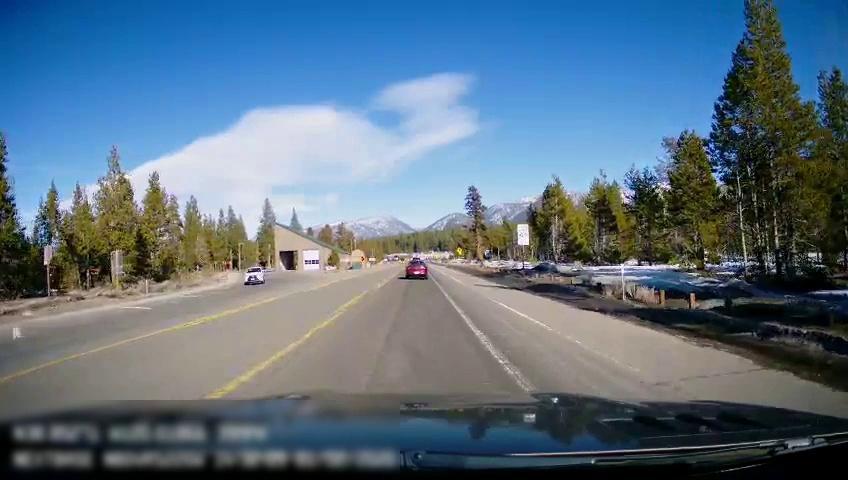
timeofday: Day
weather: Sunny
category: Drivable Space
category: Vehicles | Car
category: Vehicles | Car
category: Lanes | Current Lane
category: Lanes | Alternate Lane
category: Lanes | Current Lane
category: Lanes | Opposite Lane
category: Traffic | Signs